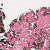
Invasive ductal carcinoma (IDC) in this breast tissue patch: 0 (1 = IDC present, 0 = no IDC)